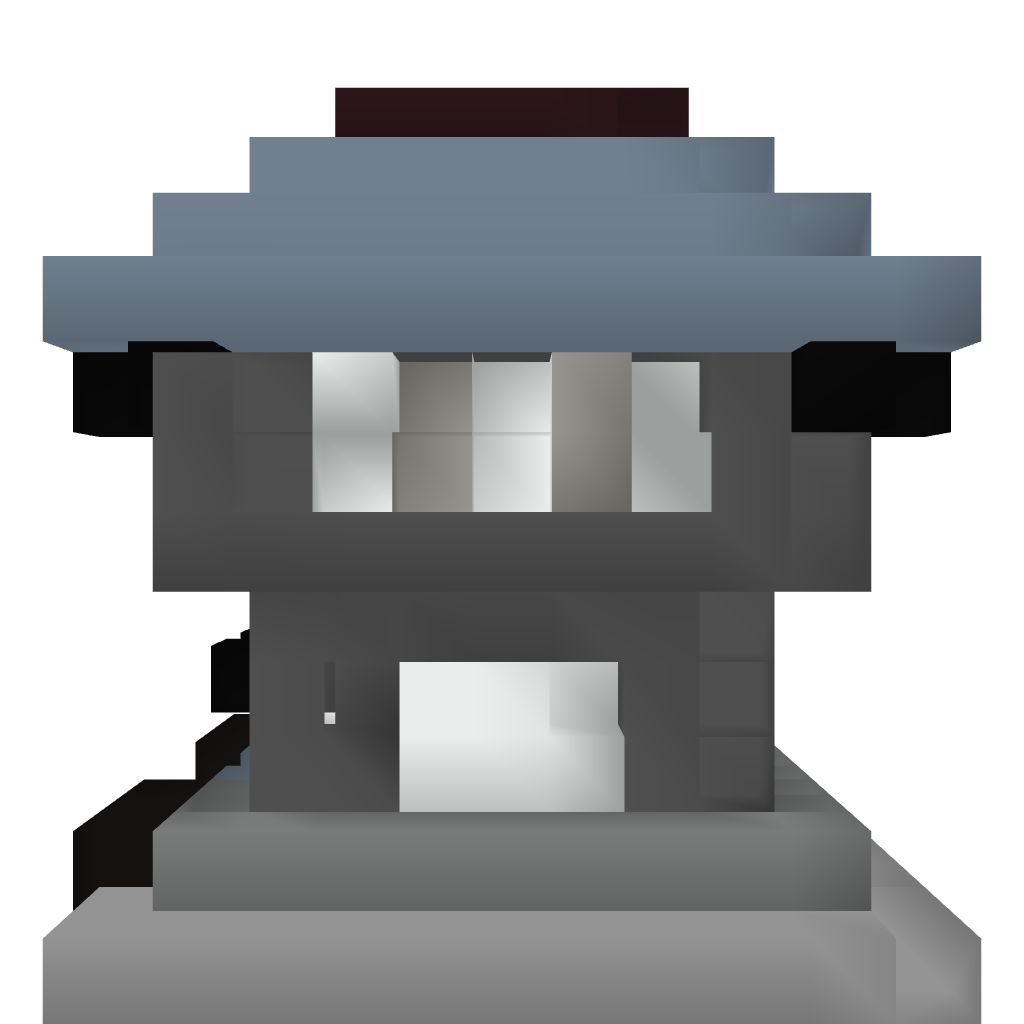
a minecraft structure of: small medieval house